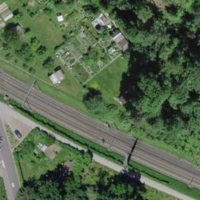
EUNIS habitat code: 53
Species observed at this site:
Prunella modularis
Phylloscopus trochilus